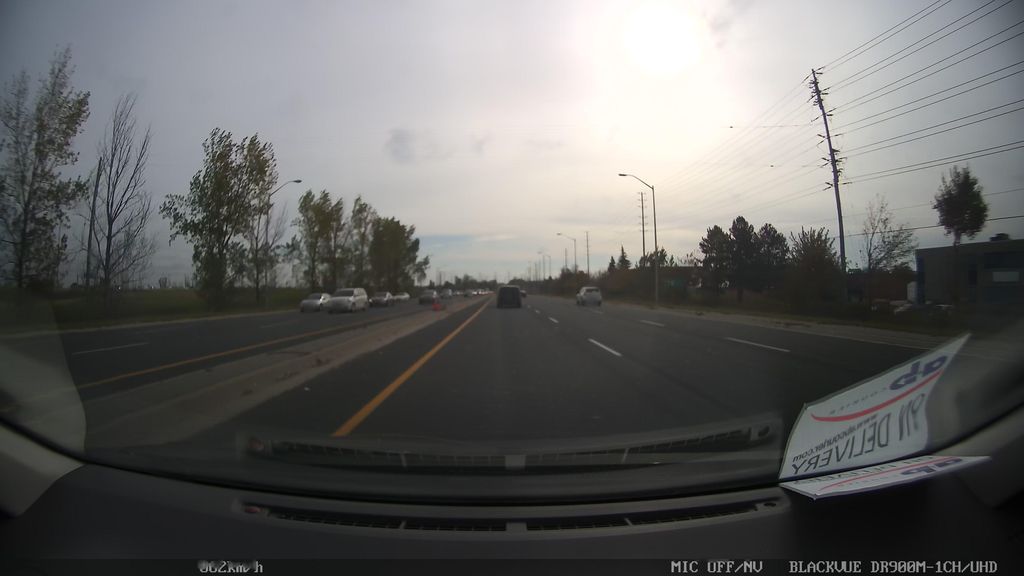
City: toronto